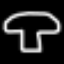
Label: mushroom